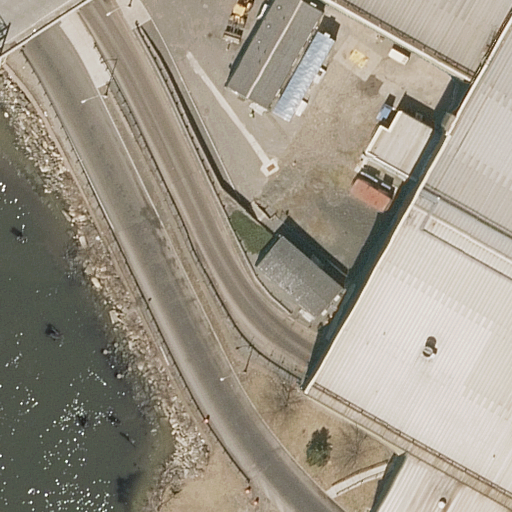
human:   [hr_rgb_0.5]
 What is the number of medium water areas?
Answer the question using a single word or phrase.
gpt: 0

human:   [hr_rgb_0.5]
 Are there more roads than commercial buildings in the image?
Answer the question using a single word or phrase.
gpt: yes

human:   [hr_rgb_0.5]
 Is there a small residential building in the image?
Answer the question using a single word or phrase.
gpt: yes

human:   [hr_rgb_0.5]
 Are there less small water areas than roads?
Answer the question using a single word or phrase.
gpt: yes

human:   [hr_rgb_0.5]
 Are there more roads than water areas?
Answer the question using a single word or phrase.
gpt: yes

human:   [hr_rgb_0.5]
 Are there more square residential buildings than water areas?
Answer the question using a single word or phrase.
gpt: no

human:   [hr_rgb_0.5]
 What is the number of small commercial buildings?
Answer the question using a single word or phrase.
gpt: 0

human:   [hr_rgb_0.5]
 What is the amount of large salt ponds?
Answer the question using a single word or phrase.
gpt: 0

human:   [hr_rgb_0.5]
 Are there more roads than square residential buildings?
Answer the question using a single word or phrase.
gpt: yes

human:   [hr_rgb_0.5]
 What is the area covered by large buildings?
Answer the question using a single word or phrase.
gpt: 0m2

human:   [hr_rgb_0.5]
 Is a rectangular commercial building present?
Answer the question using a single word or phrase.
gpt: no

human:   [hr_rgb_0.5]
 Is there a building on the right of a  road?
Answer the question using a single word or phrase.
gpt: yes

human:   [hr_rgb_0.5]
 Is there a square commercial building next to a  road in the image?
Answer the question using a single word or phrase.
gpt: no

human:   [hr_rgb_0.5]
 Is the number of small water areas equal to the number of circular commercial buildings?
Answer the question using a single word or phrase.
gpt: yes

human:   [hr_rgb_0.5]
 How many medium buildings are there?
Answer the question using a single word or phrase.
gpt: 2

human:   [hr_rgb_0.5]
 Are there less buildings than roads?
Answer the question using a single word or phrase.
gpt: no

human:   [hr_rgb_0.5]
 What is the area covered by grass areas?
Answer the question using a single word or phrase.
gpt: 0m2

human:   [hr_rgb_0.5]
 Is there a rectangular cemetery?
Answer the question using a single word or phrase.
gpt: no

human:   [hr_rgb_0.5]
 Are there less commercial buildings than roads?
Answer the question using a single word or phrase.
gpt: yes

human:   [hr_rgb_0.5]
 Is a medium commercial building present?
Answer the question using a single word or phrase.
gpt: no

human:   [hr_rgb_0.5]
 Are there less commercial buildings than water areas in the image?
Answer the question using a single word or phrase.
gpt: yes

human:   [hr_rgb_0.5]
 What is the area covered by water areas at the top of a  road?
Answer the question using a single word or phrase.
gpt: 0m2

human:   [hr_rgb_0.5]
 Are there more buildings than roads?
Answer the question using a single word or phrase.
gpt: yes

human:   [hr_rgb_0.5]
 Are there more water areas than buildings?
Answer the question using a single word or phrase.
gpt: no

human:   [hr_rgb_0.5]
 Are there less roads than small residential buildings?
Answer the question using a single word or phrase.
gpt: no

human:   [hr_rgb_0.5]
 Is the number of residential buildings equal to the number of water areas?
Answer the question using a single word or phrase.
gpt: no

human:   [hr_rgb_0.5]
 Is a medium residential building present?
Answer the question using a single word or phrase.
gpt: yes

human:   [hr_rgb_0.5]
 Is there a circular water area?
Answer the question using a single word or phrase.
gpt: no

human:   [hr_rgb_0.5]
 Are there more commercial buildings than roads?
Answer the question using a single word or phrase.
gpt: no

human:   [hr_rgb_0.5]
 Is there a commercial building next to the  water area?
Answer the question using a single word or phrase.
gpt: no

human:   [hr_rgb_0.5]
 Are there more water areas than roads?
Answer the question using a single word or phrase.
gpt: no

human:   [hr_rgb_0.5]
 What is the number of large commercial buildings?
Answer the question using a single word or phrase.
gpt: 0

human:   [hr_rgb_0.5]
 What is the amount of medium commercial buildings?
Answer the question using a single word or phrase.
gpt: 0

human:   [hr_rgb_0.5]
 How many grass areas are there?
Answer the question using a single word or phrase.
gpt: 0

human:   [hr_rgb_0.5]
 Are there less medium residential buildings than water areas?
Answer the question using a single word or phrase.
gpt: no

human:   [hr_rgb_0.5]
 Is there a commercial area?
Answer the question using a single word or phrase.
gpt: no